Field crop: tomato
Growth stage: 1
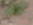
Species: solanum